Question: It has been a while since I have had to do tree traversal and would like some input. Here is a sample tree:

The tree is my ASP.NET page. This page is made from 2 master pages and the content page. What I want to do is find the control that is my 2nd master page's primary content and then place all the controls inside in a flat data structure such as a list.
So given that the Orange node is the 2nd master page's primary ContentPlaceHolder, I would like to store all those in the blue ellipse in my list. I have already created some code to return me all child, grandchild, etc of a control in a collection with this:
'''
private IEnumerable<Control> GetChildControls(Control parentControl)
{
foreach (Control control in parentControl.Controls)
{
yield return control;
foreach(Control grandchild in GetChildControls(control))
{
yield return grandchild;
}
}
}
'''
But I am a bit stuck on how to filter this tree to a node and it's children. If it helps, the orange node should be the following:
'''
<asp:Content ID="SystemMasterMainContentPlaceHolder" runat="server" ContentPlaceHolderID="MainContentPlaceholder">
'''
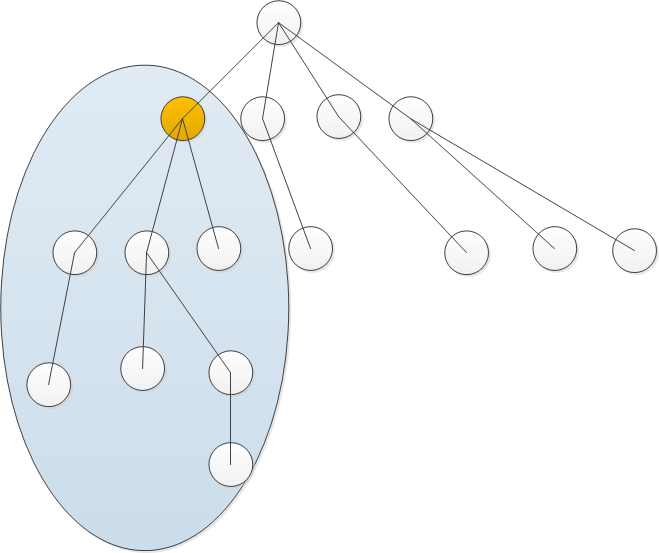
Answer: You could basically use a combination of the method you already have, and a 'GetChildById()' method.
'''
private Control GetChildById(string controlId, Control parent)
{
return GetChildControls(parent).First(c => c.ID == controlId);
}
'''
This re-uses the tree traversal that is done by 'GetChildControls'. Note that it will throw an exception if the control is not found - if you don't want that, use 'FirstOrDefault' instead of 'First'.
You could potentially use it like so:
'''
GetChildControls(GetChildById("SystemMasterMainContentPlaceHolder", Page));
'''